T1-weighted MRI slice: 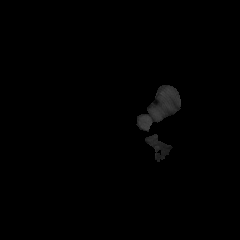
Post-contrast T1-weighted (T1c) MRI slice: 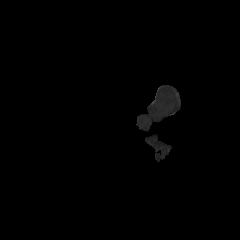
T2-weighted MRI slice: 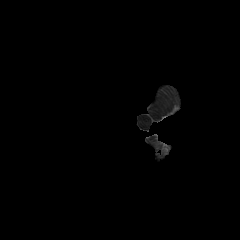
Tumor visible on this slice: no